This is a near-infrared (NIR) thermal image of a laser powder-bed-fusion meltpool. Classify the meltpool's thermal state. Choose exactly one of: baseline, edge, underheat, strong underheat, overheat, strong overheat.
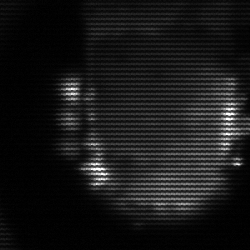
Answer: baseline